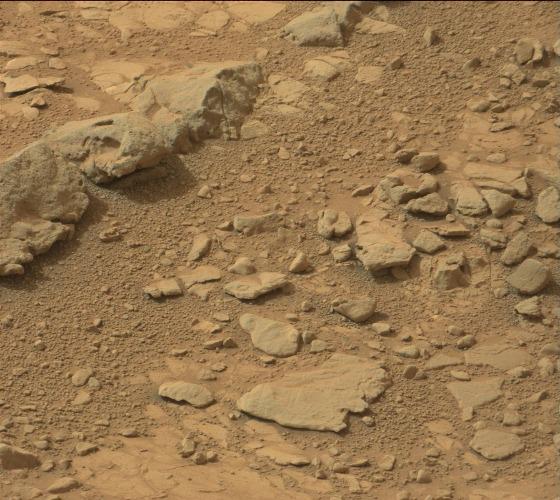
Terrain classes present: Bedrock, Gravel / Sand / Soil, Rock, Shadow